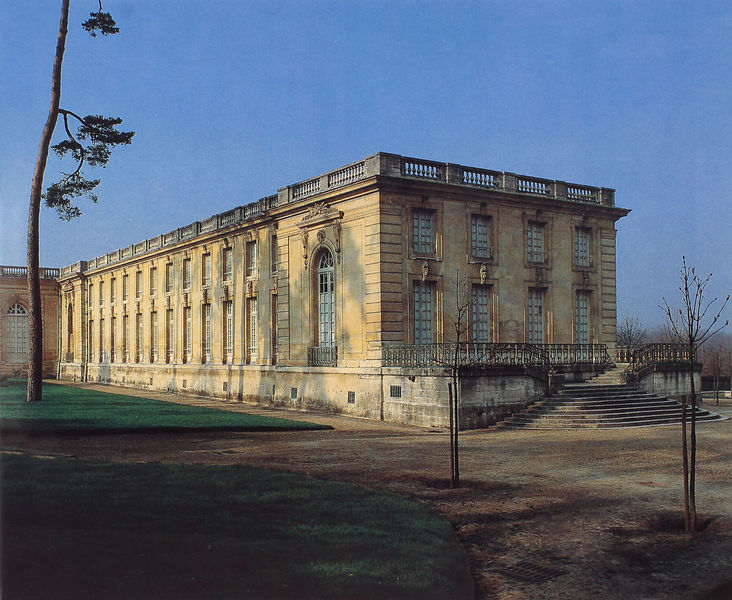
Titel: Versailles, Grand Trianon
Künstler: Jules Hardouin-Mansart
Standort: Versailles, Grand Trianon (EU - F)
Schlagwörter: baum, blau, himmel, bäume, gelb, grün, fenster, dach, gebäude, haus, park, rasen, schloss, weg, wiese, architektur, balkon, terrasse, ansicht, platz, treppe, geländer, stufen, foto, fotografie, bögen, veranda, berlin, palast, balustrade, rom, museum, stockwerke, viereck, flachdach, versailles, pinakothek, seitenflügel, treppenaufgang, fensterfront, münschen, rasen bäume, pinakotek